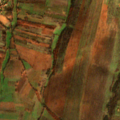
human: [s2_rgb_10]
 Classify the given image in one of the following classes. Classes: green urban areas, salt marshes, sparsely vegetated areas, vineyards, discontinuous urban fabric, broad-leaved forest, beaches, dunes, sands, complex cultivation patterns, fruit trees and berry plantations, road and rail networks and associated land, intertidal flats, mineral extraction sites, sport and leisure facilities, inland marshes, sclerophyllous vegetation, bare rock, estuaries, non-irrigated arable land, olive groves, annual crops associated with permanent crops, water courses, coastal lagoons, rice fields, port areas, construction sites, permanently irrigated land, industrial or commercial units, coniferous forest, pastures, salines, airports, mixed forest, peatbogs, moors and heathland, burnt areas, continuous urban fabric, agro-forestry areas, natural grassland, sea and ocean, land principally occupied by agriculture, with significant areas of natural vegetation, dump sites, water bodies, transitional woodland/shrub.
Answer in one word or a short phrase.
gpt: discontinuous urban fabric, non-irrigated arable land, fruit trees and berry plantations, pastures, complex cultivation patterns